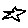
Label: star